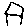
Label: house